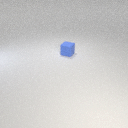
small blue rubber cube